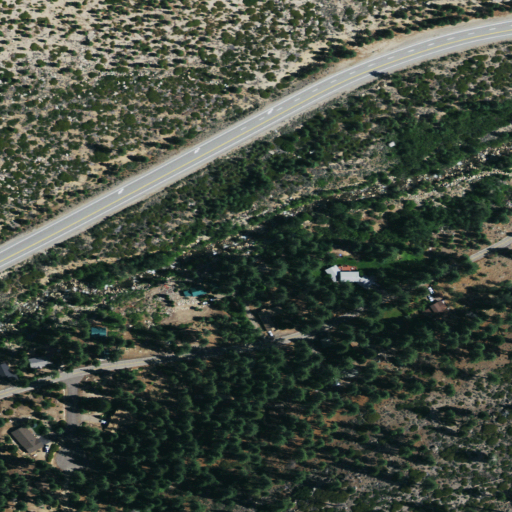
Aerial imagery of valley in California named Merk Canyon containing shrub, evergreen forest, low intensity development, open development, and medium intensity development